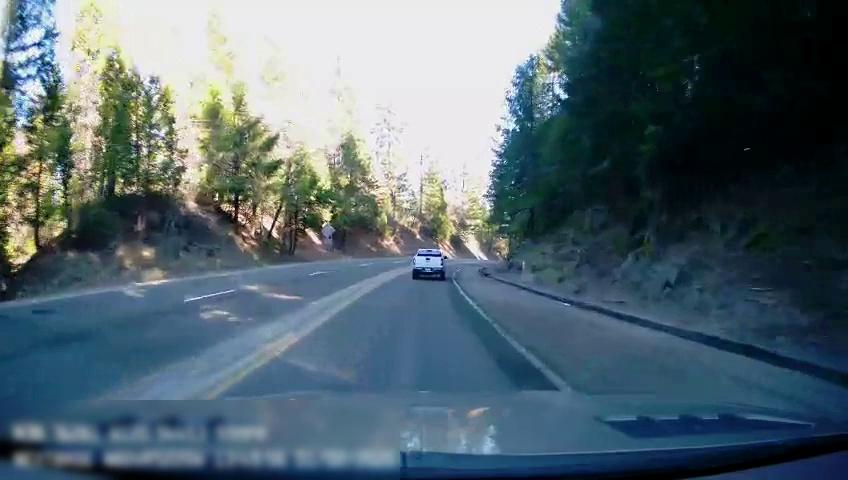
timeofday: Day
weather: Sunny
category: Drivable Space
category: Vehicles | Truck
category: Lanes | Alternate Lane
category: Lanes | Current Lane
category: Lanes | Current Lane
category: Lanes | Opposite Lane